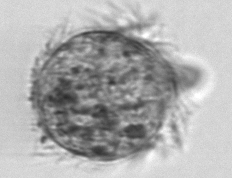
Label: Didinium